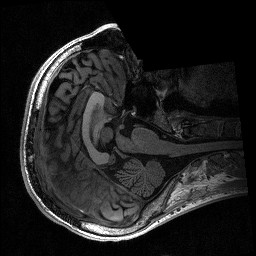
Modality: T1w
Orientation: axial